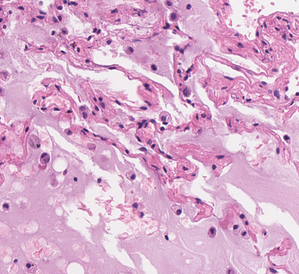
Tumor epithelial tissue: no
Tumor-associated stroma tissue: no
Normal tissue: yes